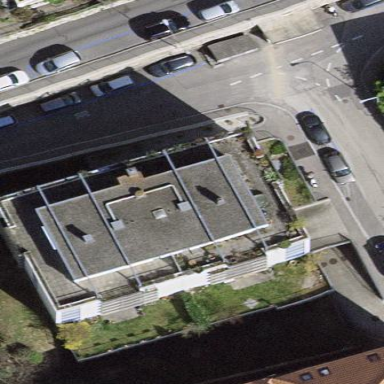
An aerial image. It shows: View of apartment building.